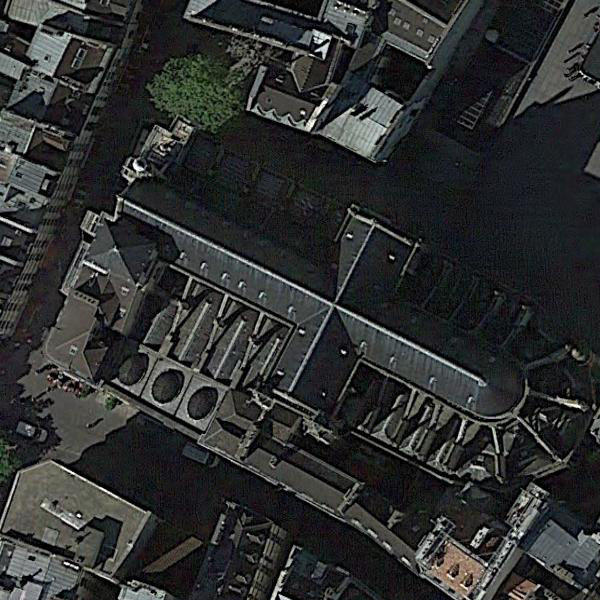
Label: Church